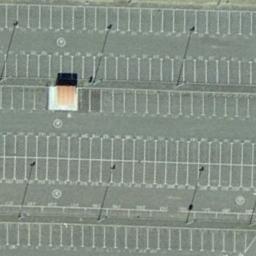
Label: parking_lot